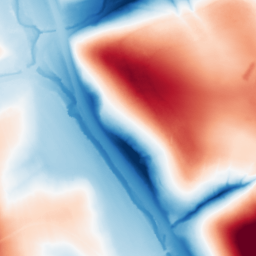
Category: classical
Decomposition family: gaussian_anisotropic
Decomposition parameters: sigma_x: 50
sigma_y: 50
Upsampling method: linear_exact
Upsampling parameters: scale: 4
Upsampling scale: 4